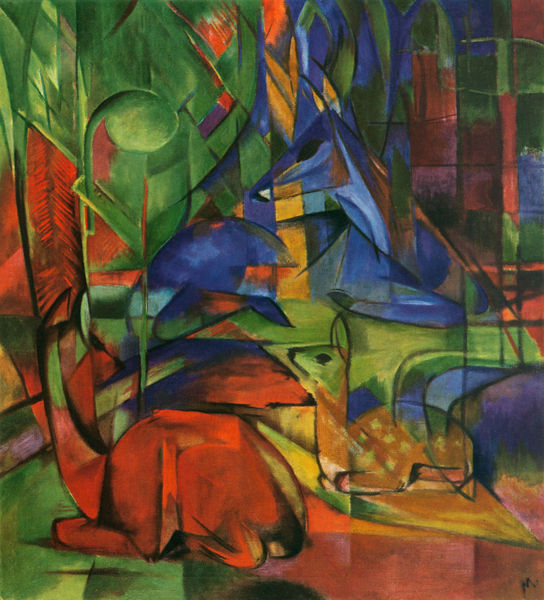
Titel: Rehe im Walde II
Künstler: Franz Marc
Institution: Karlsruhe, Staatliche Kunsthalle
Schlagwörter: baum, blau, bäume, gelb, grün, kubismus, kubistisch, braun, bunt, rot, tier, tiere, wiese, expressionismus, signatur, brücke, familie, pflanze, wald, fell, abstrakt, farben, modern, farbe, formen, lila, violett, liegend, punkte, expressionistisch, form, franz, kitz, reh, rehe, bund, note, marc, abstrackt, rehbock, zerstückelt, m, fehlfarben, sitztnd, vund